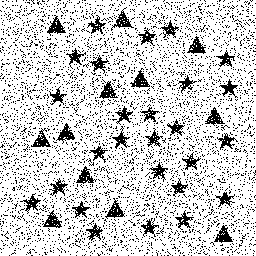
Squares: 0
Triangles: 12
Stars: 26
Total shapes: 38